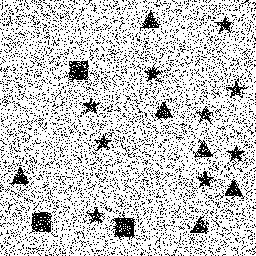
Squares: 3
Triangles: 6
Stars: 9
Total shapes: 18